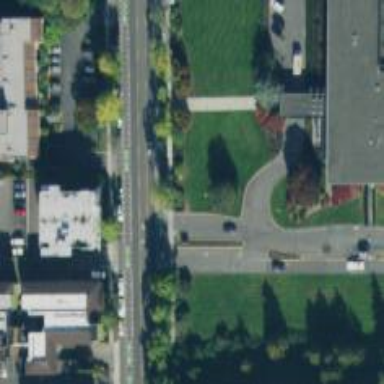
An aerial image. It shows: Asphalt cycleway with uncontrolled crossing.